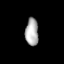
Tissue: lung
Cell type: Epithelial cells
Senescence score: 0.5756
Nuclear area (px): 350
Mean DAPI intensity: 174.211